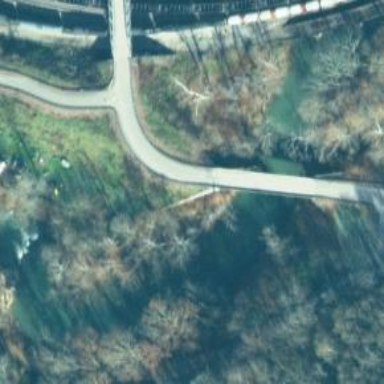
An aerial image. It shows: Tertiary road passing over beam bridge.